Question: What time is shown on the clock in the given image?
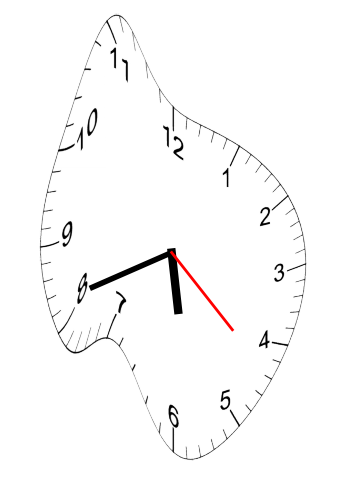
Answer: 05:41:22